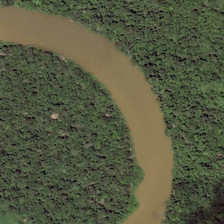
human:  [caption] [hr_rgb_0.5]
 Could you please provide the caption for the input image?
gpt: we can see the turning area of a river in the rainforest .

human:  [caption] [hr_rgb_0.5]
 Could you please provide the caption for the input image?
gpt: the stretch of turbid saddle shaped river is across the forest .

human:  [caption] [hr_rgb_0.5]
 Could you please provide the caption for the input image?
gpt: the stretch of turbid saddle shaped river is across the forest .

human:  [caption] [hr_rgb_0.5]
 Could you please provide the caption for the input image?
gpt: this curved yellow river stretches across the dense green forest .

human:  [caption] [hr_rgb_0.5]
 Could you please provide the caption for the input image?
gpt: many green trees are in two sides of a curved yellow river .